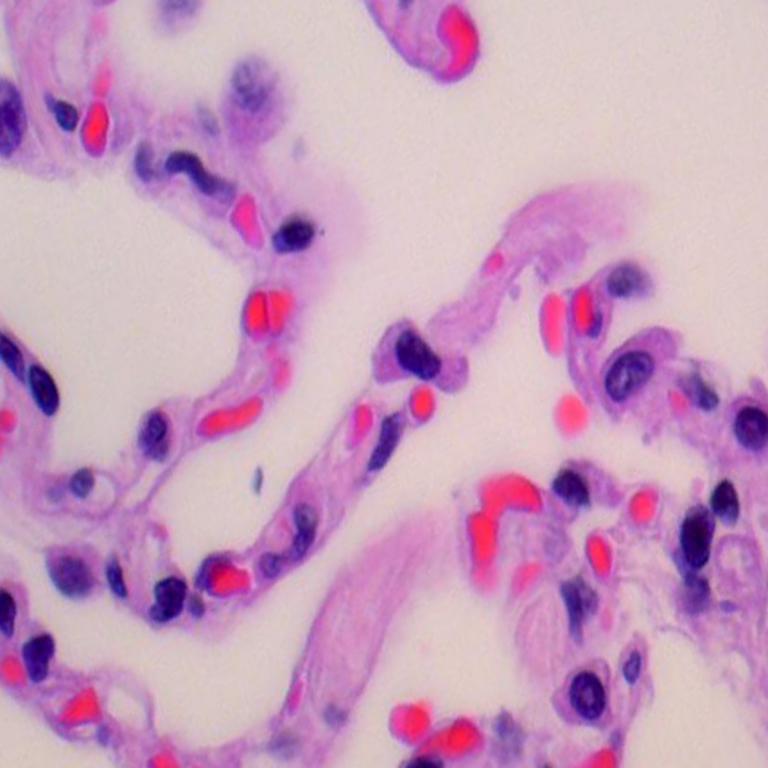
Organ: lung
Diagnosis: benign